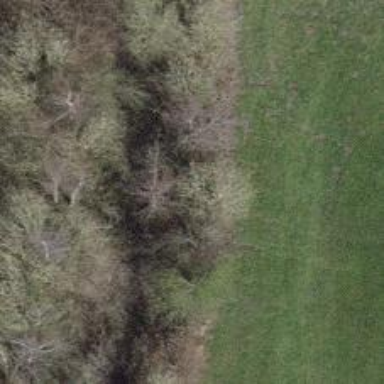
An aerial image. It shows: Hedge barrier.